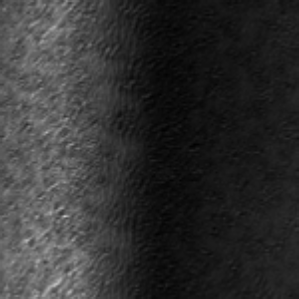
Label: frost